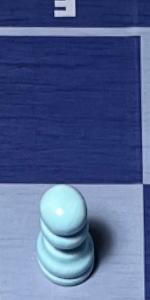
Label: Pawn_White